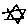
Label: star